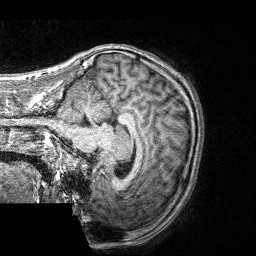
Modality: T1w
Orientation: sagittal
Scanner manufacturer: siemens
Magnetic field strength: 3 T
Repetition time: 2.3 s
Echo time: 0.00226 s